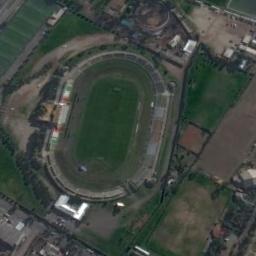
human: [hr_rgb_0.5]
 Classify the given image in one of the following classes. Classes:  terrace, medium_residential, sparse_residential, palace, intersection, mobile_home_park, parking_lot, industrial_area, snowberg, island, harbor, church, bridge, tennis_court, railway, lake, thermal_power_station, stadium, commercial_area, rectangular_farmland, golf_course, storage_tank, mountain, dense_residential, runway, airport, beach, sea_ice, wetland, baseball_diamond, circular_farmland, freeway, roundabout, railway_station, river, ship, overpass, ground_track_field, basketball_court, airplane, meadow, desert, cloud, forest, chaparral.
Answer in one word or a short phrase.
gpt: stadium